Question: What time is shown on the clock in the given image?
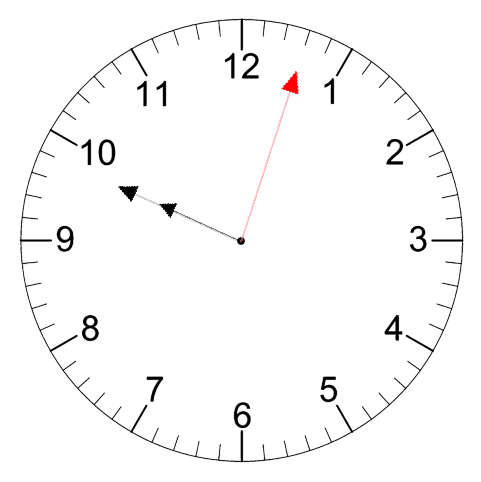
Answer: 09:49:03